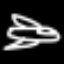
Label: airplane